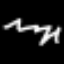
Label: squiggle